Question: Game Rule: Clicking a light toggles itself and its adjacent (up, down, left, right) lights. What is the minimum number of clicks required to turn off all the lights?
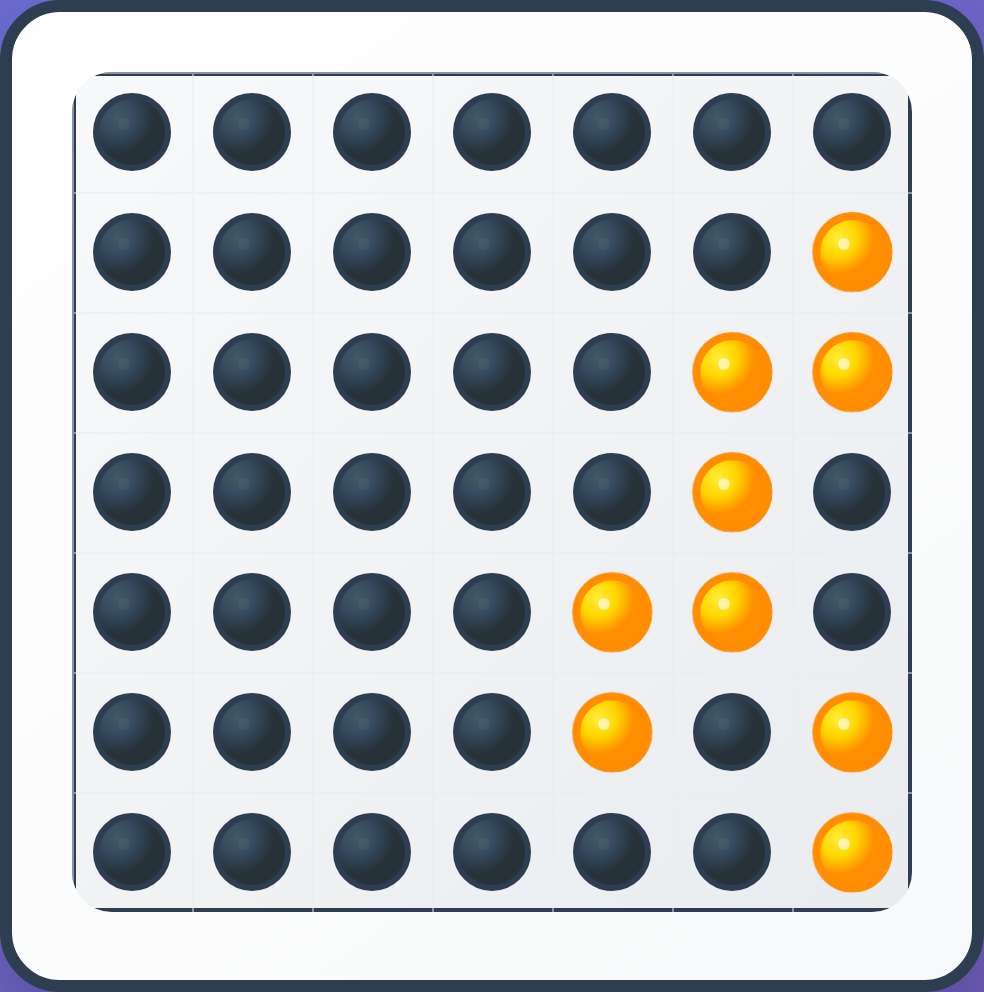
Answer: 5